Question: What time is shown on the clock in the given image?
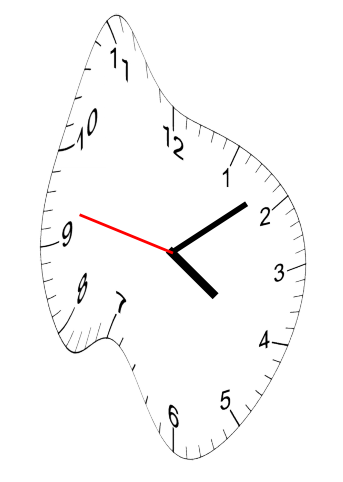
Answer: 04:08:47